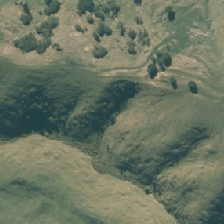
Land cover: high_producing_grassland